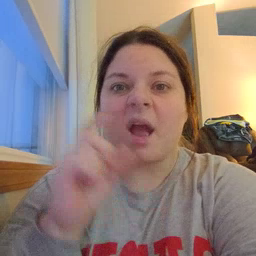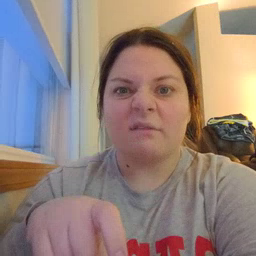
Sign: haveto